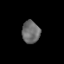
Tissue: lung
Cell type: Epithelial cells
Senescence score: 0.1727
Nuclear area (px): 389
Mean DAPI intensity: 110.059